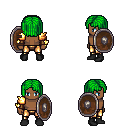
a pixel art fantasy rpg character, male body template, human, dark skin, gold arm armor, gold greaves, green pageboy hairstyle, leather bracers, black shoes, shield, four views (front, back, left, right), 2x2 character sprite sheet, small pixel art, hard edges, no anti-aliasing